Question: My previous work was retrieving search data from the database to a grid view.
But now how it is possible to retrieve like this.

Should i use a 'listbox' or 'dropdownlist' in asp.net
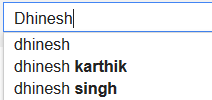
Answer: This can be done using textbox and autocomplete, please see full example from the following reference:
<URL>